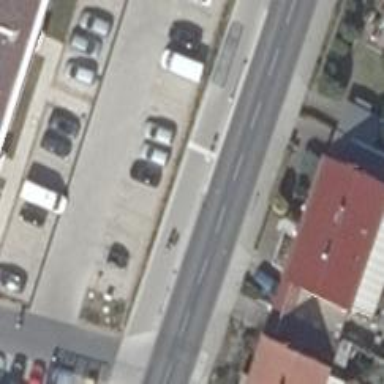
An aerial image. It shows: Public transport stop position.